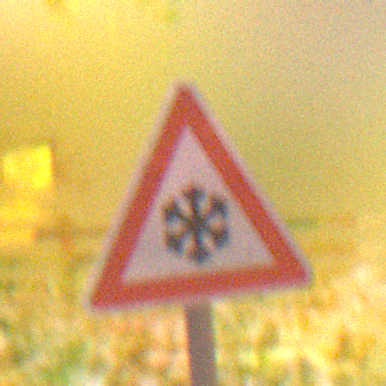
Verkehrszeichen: SchneeOderEisglaette
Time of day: Night
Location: Outdoor (Nature)
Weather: Clear
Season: NotSpecified
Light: Natural